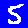
Digit: 5